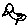
Label: bird